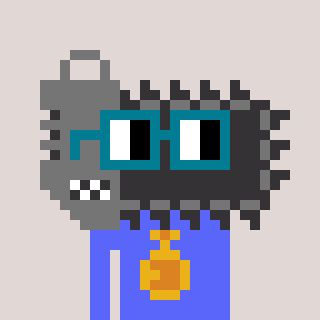
a pixel art character with square dark green glasses, a chainsaw-shaped head and a purple-colored body on a warm background